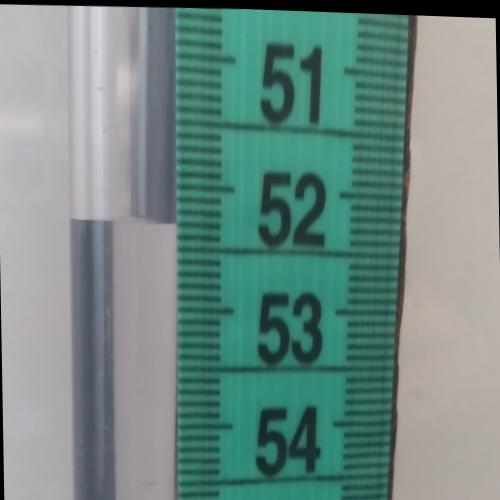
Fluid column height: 52.3 cm